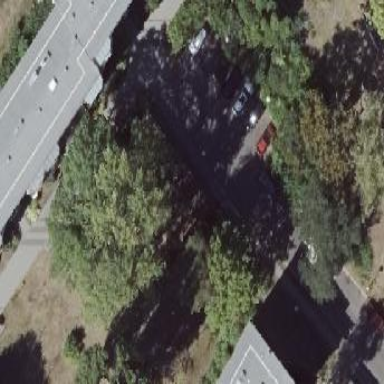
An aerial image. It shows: Group of garages.